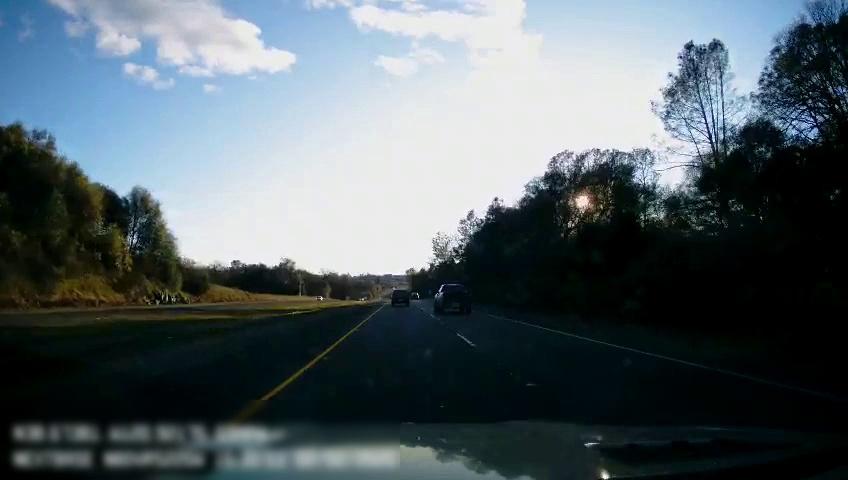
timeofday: Day
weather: Sunny
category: Drivable Space
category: Drivable Space
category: Vehicles | Truck
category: Vehicles | SUV
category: Lanes | Current Lane
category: Lanes | Current Lane
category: Lanes | Alternate Lane